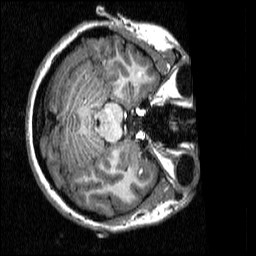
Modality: T1w
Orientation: axial